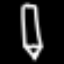
Label: pencil